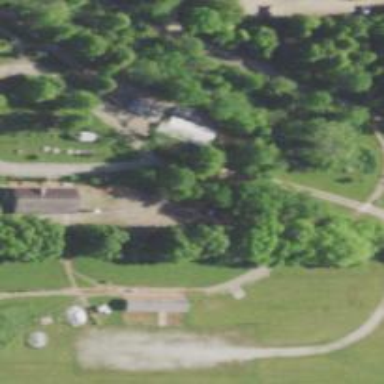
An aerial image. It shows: Miniature railway.